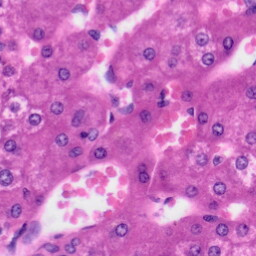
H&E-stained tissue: Liver